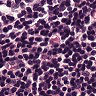
Metastatic tissue present: no